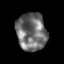
Tissue: prostate
Cell type: T cells
Senescence score: 0.2902
Nuclear area (px): 1112
Mean DAPI intensity: 110.784